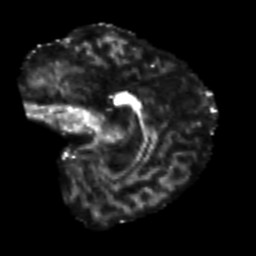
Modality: FA
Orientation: sagittal
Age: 65
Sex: female
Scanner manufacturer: siemens
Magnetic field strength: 3 T
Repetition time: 7.3 s
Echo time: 0.087 s